Aerial crown-view tile of a tropical tree (Barro Colorado Island, Panama), acquired 20250715:
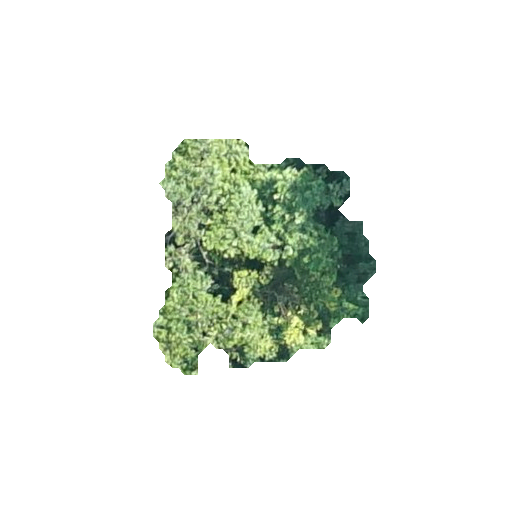
Species: Quararibea stenophylla
GBIF accepted scientific name: Quararibea stenophylla
Crown area: 56.486 m²